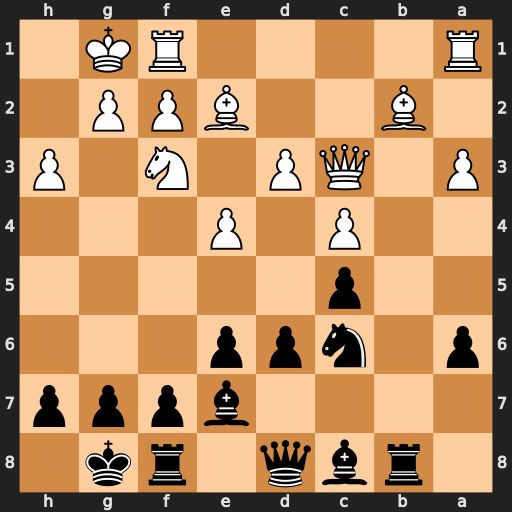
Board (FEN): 1rbq1rk1/4bppp/p1npp3/2p5/2P1P3/P1QP1N1P/1B2BPP1/R4RK1
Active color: b
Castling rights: -
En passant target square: -
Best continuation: Bf6 Qxf6 gxf6